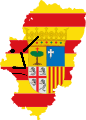
Label: 5_NPC